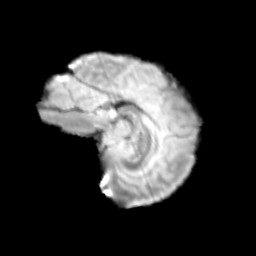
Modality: T2w
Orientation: sagittal
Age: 13
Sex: female
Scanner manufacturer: siemens
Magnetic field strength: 3 T
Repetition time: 3.8 s
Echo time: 0.07 s